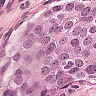
Metastatic tissue present: yes